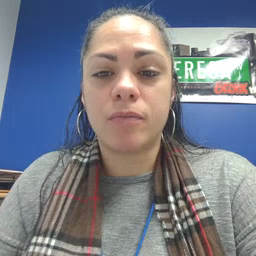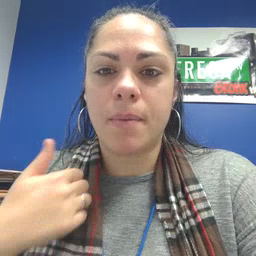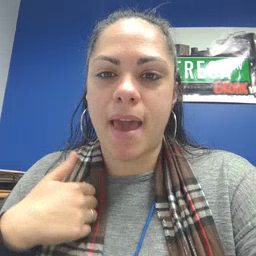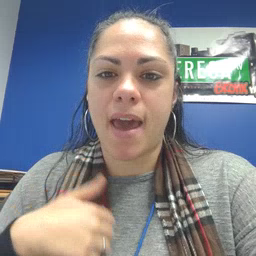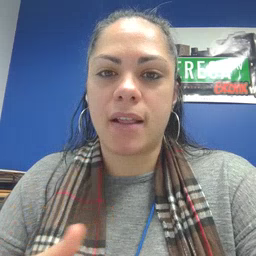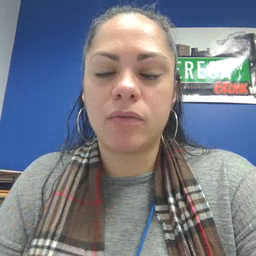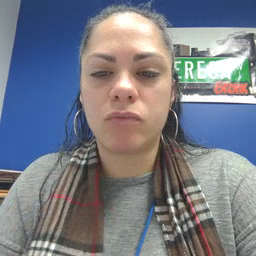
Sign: bath